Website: walmart
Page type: customer-info-address
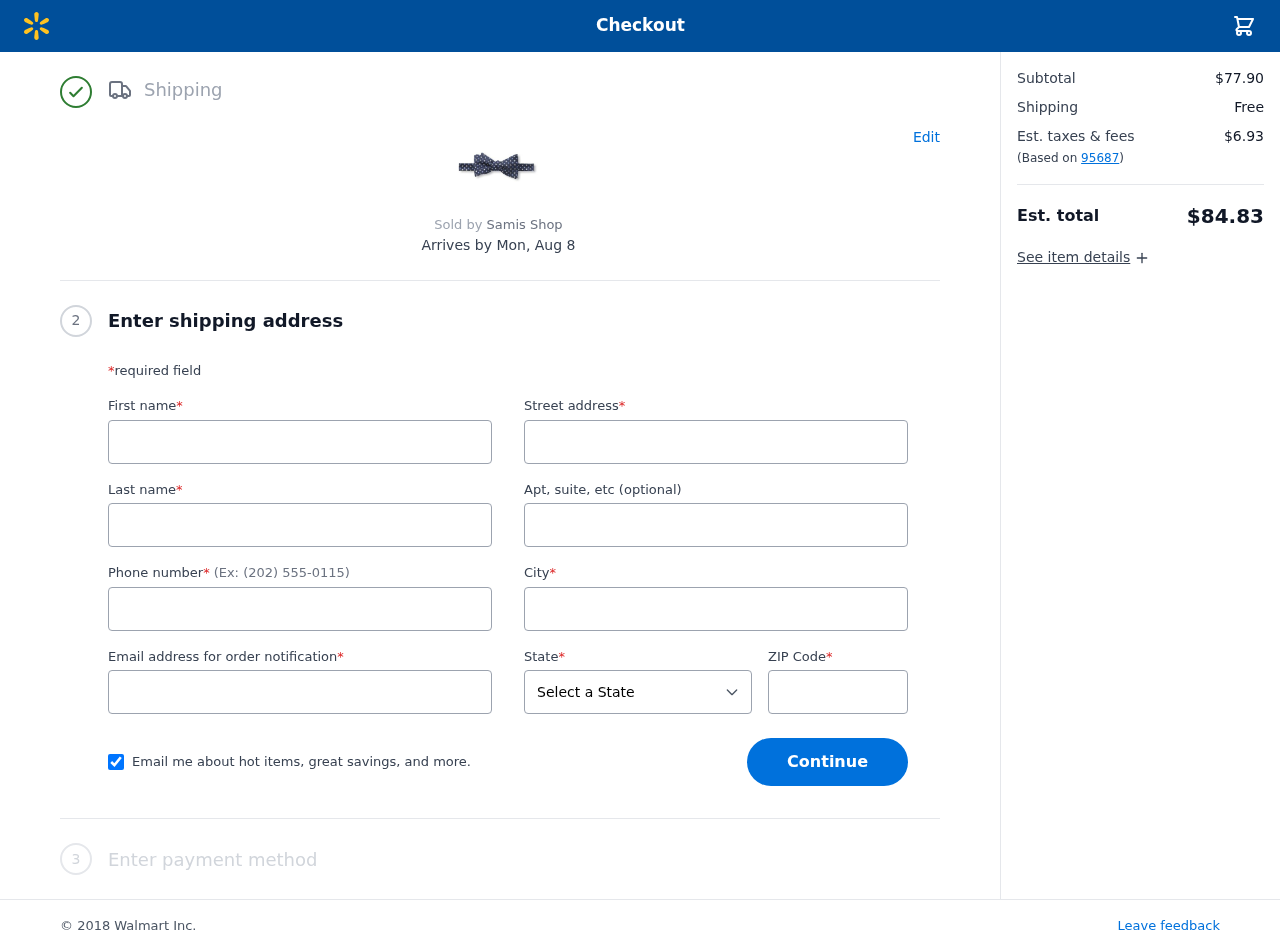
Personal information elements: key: PII_CITY
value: Walkerfort
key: PII_EMAIL
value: ctaylor@hotmail.com
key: PII_FIRSTNAME
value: Christina
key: PII_LASTNAME
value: Taylor
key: PII_PHONE
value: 8563133734
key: PII_POSTCODE
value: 95687
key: PII_STATE
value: Wisconsin
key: PII_STREET
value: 373 Munoz Corners Apt. 203
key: PII_STREET2
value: Apt. 792
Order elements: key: ORDER_DELIVERY_DATE
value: Mon, Aug 8
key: ORDER_SUBTOTAL
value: $77.90
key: ORDER_SHIPPING_COST
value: Free
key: ORDER_TAX
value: $6.93
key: ORDER_TOTAL
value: $84.83